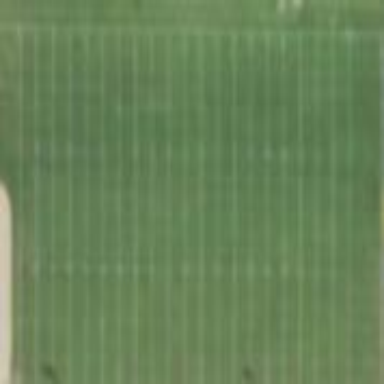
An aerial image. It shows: American football pitch.